Question: Was hoping I could ask some help in serializing a dictionary to an Xml file.
I extract data from the database and it appears as follow and want this in an Xml file.

This is my class(object) that I intend to serialize along with as method to serialize a list as.
'''
public class Product
{
static public void SerializeToXMLCollection(List<Product> products)
{
XmlSerializer serializer = new XmlSerializer(typeof(List<Product>));
string path = string.Concat(Environment.CurrentDirectory, "../../Products.xml");
TextWriter textWriter = new StreamWriter(path);
serializer.Serialize(textWriter, products);
textWriter.Close();
}
public Guid guid
{
get;
set;
}
public Dictionary<string, List<string>> MyDictionary
{
get;
set;
}
'''
This is the query along with the list I use to add each Product instance
'''
List<Product> products = new List<Product>();
while (dbread.Read())
{
Product p = new Product();
string code = (string)dbread["ProdId"];
string Subject = (string)dbread["Subject"];
string GeneralSubject = (string)dbread["GeneralSubject"];
p.guid = Guid.NewGuid();
if (dict.ContainsKey(code))
{
dict[code].Add(Subject);
}
else
{
dict.Add(code, new List<string> { Subject, GeneralSubject});
}
//I assign the dict object to myDictionary in the Product class
p.MyDictionary = dict;
//now I add the entire object to List<Product> products so as to serialize this list
products.Add(p);
'''
Finally I try to serialize the list
'''
Product.SerializeToXMLCollection(products);
'''
but I get an InvalidOPerationException.
How can I serialize this object? I think the problem could be that the object contains a dictionary.
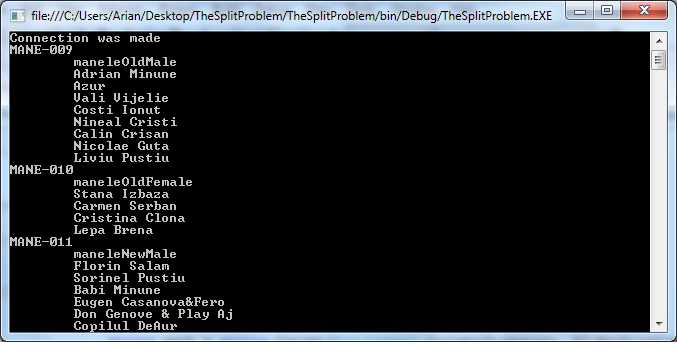
Answer: I believe the DataContractSerializer supports Dictionary objects. I even remember using it at some point, but can't seem to find any of my own examples.
There are some examples however on the official docs page here: <URL>
Otherwise, you may need to use a replacement Dictionary class that supports XML serialization, such as <URL>